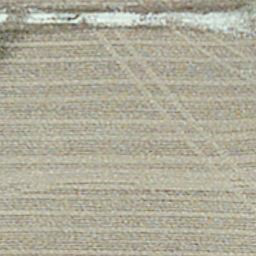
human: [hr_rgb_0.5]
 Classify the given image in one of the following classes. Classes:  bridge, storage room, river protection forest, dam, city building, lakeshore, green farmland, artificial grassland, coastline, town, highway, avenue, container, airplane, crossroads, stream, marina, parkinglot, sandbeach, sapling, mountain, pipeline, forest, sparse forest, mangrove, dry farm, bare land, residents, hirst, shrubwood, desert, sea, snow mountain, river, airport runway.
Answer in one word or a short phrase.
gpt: dry farm